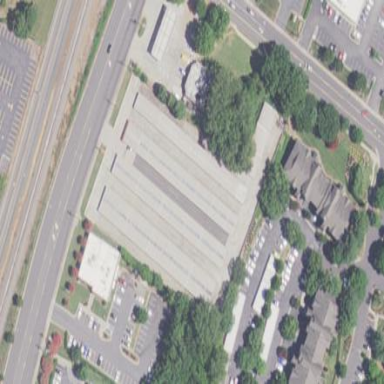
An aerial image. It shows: Storage rental shop.